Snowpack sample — Snodgrass Mountain, Crested Butte, Colorado (2/4/25, 12:06 PM MST)
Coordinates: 38.923, -106.968
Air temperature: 35 °F
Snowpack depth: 80 cm
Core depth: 80 cm
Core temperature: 32 °F
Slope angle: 14°, slope face: 78°
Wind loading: low
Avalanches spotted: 0
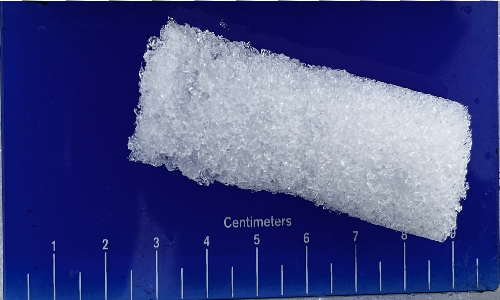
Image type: core
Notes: No avalanches nearby, unusually warm weather for the last month reported by residents, Collected 25 yards from treeline